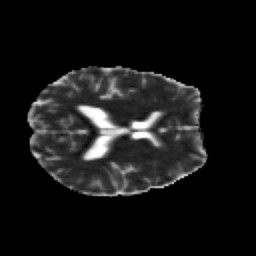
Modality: MD
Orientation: axial
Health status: healthy
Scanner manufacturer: siemens
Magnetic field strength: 3 T
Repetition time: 10.6 s
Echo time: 0.092 s